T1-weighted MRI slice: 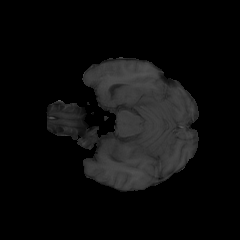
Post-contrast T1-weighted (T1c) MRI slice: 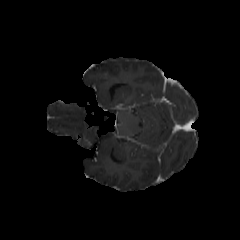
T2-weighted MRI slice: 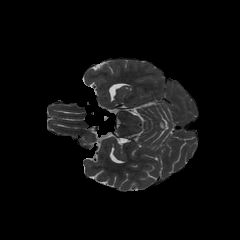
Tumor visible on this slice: no